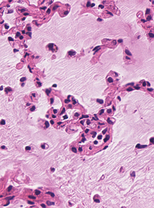
Tumor epithelial tissue: no
Tumor-associated stroma tissue: no
Normal tissue: yes